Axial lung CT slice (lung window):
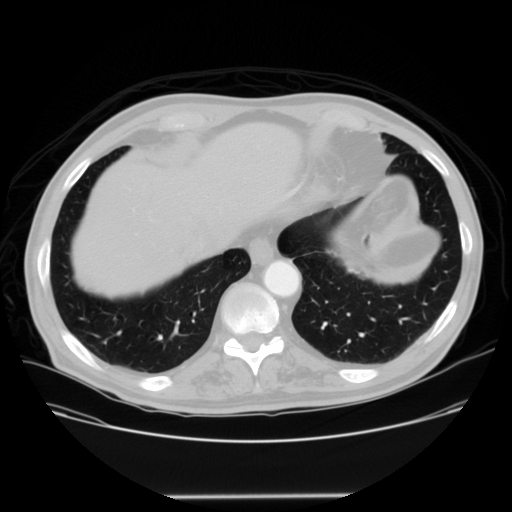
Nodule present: no